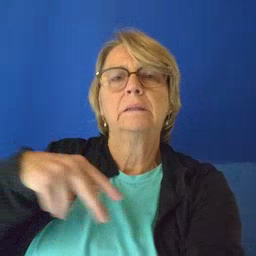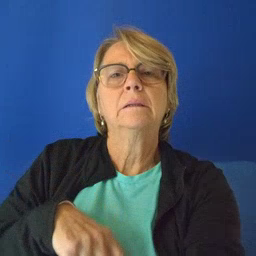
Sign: dance